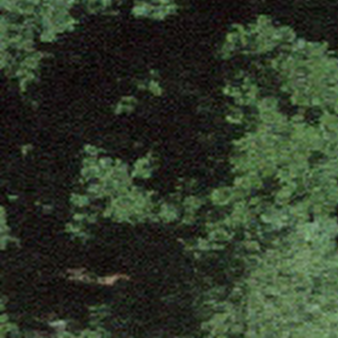
Label: other